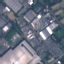
Land use / land cover class: Industrial